Field crop: maize
Growth stage: 2
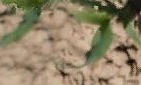
Species: maize